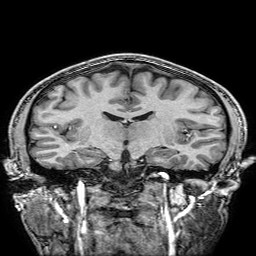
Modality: T1w
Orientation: sagittal
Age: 21
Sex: male
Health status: healthy